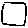
Label: square